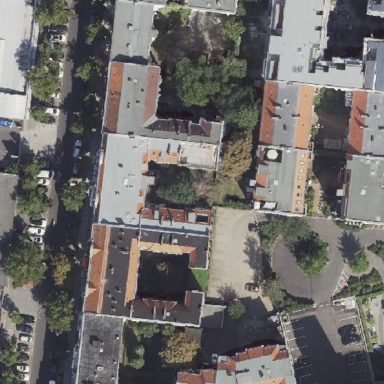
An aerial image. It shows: Building with apartments featuring roof made of roof tiles in double saltbox shape.